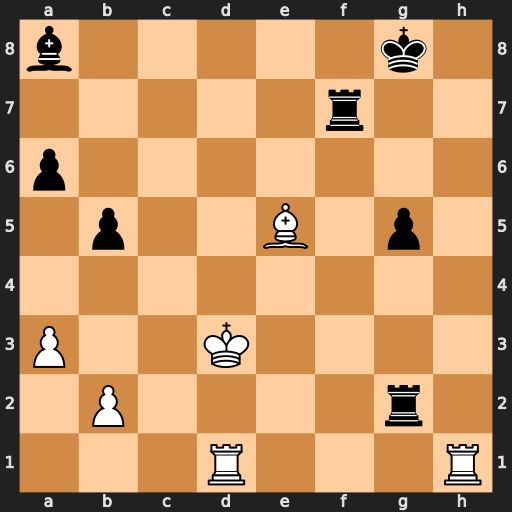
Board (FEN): b5k1/5r2/p7/1p2B1p1/8/P2K4/1P4r1/3R3R
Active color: w
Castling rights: -
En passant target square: -
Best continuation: Rh8#